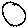
Label: circle